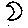
Label: moon